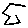
Label: hexagon